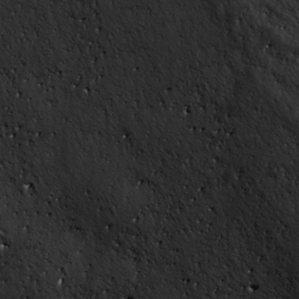
Label: non_frost